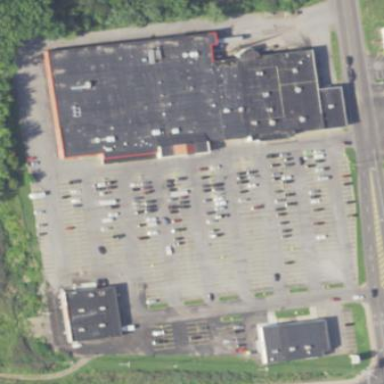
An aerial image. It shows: Retail area.